Question: Is it possible to get this kind of gradient in cocoa ?

I can use simple 'CGContextDrawRadialGradient' with clip made by 'CGContextAddEllipseInRect' but the effect will slightly different.
Is it any posibility to draw exact this shade/gradient?
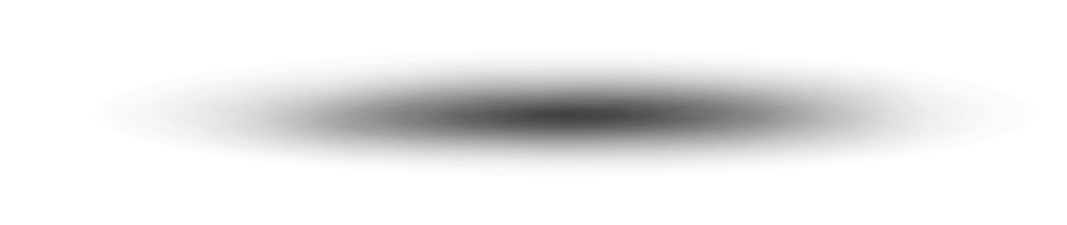
Answer: I would use a radial gradient, and then apply a scale trasnformation such that the y coordinate is squiched, and the x remains.
There is an advanced topic where you can define your own gradients providing an callback that calculates the color or so. Ist stated in Core Graphics docu.